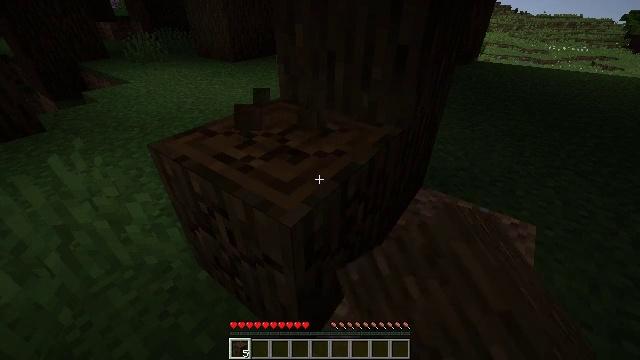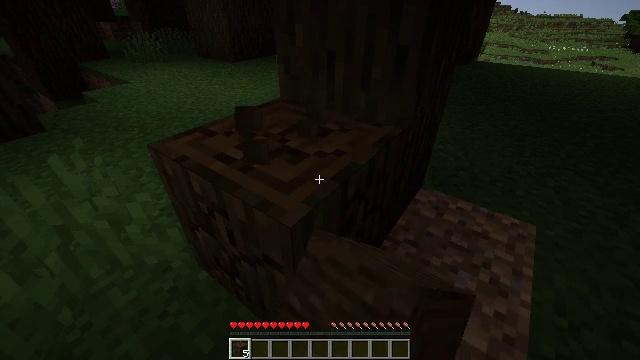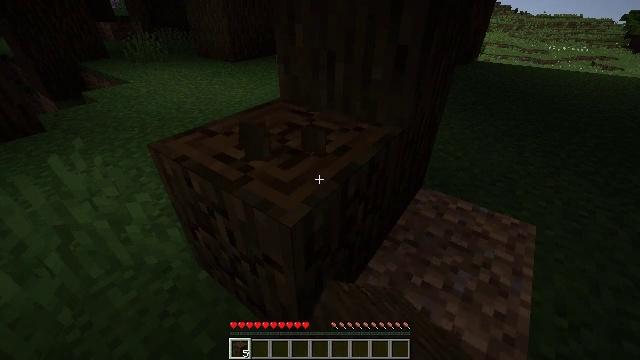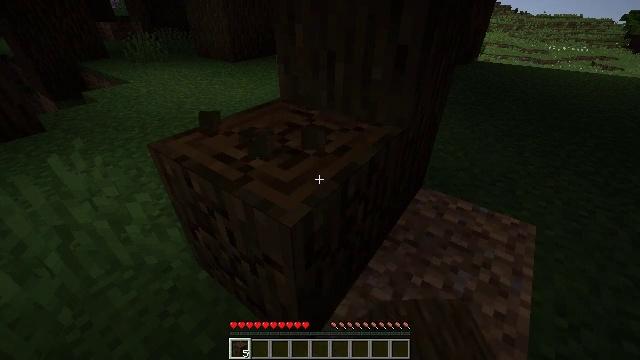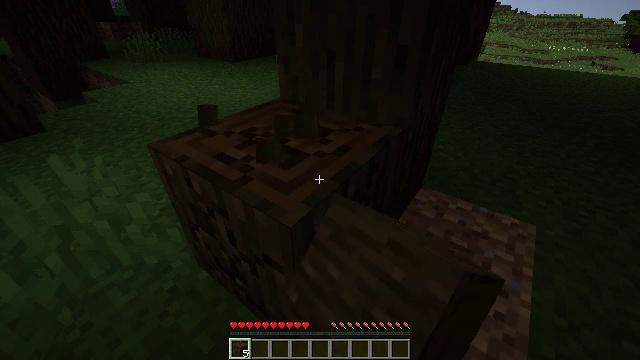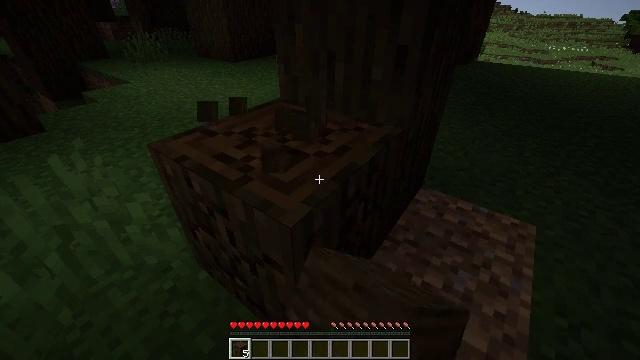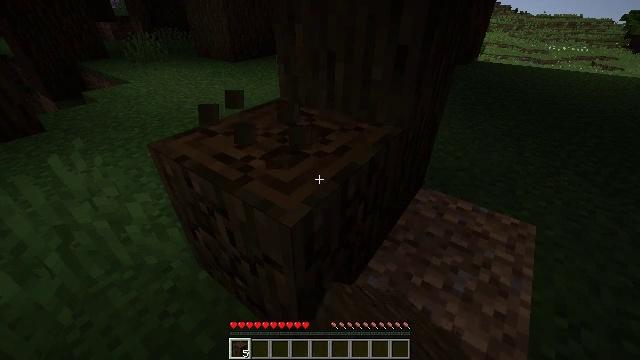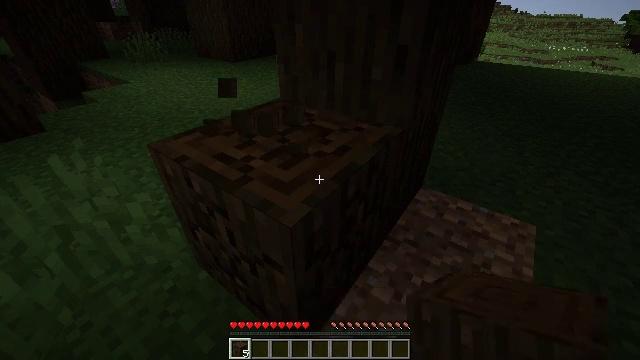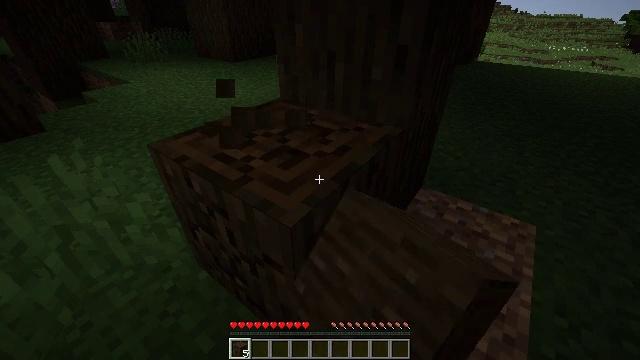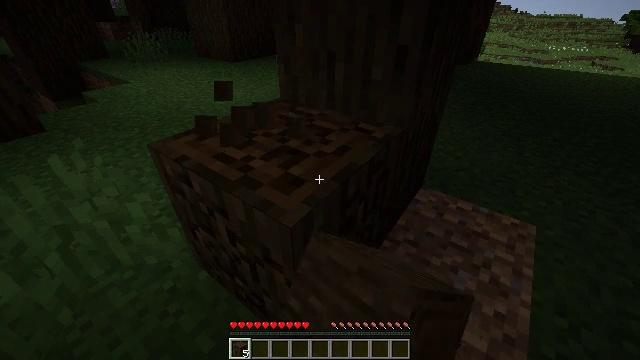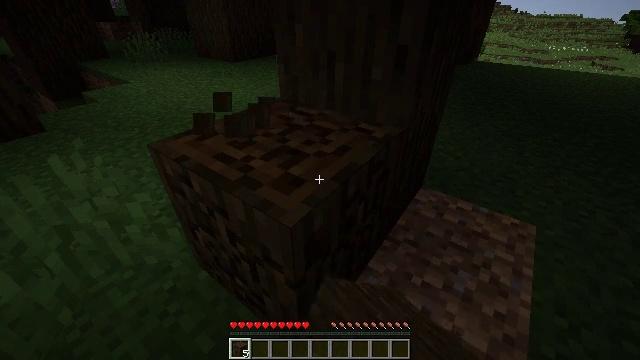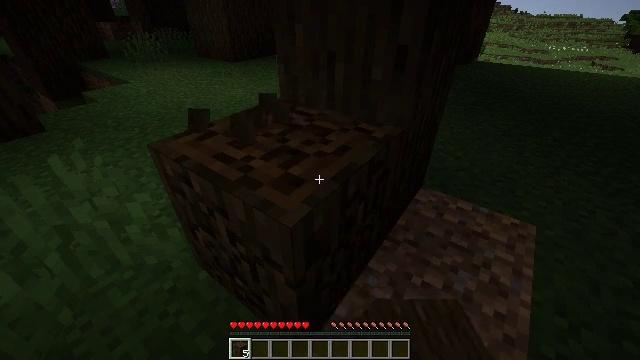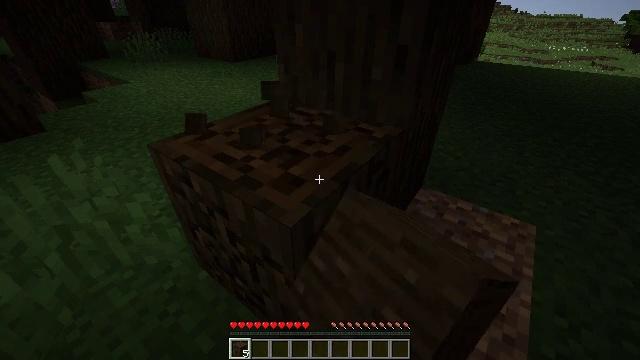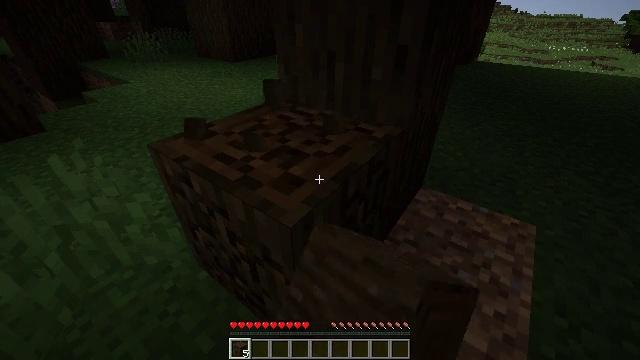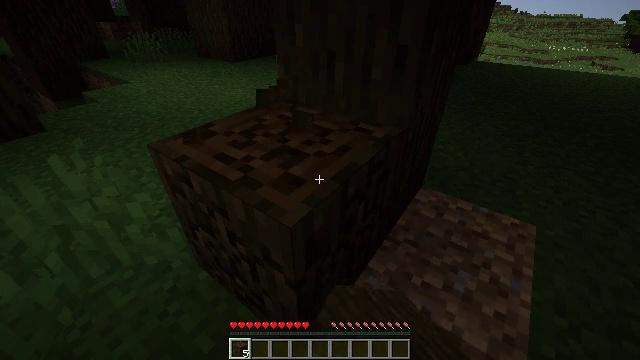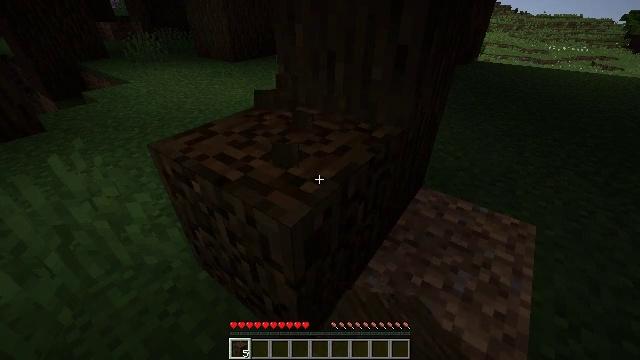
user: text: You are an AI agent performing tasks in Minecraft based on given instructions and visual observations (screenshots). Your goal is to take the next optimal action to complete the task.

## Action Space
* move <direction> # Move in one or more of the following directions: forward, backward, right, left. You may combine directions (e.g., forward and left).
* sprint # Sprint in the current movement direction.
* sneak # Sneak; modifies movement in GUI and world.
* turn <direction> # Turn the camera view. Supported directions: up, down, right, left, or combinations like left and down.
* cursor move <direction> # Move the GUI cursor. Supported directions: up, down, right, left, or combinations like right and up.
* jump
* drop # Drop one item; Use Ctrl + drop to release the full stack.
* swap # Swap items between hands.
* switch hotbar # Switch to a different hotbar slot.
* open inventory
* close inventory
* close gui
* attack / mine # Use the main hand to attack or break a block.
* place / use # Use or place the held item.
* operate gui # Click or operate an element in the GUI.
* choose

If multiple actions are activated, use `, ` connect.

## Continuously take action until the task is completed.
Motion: motion action
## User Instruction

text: Mine the dark oak log from a tree.
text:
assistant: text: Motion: attack / mine
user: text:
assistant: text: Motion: attack / mine
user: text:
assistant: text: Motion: attack / mine
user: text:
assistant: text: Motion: attack / mine
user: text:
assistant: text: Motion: attack / mine
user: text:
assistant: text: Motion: attack / mine
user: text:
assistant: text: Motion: attack / mine
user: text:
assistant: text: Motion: attack / mine
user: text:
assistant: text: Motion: attack / mine
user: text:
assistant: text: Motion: attack / mine
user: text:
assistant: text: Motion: attack / mine
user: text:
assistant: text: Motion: attack / mine
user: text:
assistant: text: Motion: attack / mine
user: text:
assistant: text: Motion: attack / mine
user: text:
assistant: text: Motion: attack / mine
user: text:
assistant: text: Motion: attack / mine
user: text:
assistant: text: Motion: attack / mine
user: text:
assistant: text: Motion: attack / mine
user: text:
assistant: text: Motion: attack / mine
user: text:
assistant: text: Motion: attack / mine
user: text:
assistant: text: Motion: move left, attack / mine
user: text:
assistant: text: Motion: move forward and move left, turn right, attack / mine
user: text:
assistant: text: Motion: move forward and move left, turn right and up, attack / mine
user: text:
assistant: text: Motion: move forward and move left, turn right and up, attack / mine
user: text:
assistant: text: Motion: move forward and move left, turn right and up, attack / mine
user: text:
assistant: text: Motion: move forward and move left, turn right and up, attack / mine
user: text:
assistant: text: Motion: move forward and move left, turn right and up, attack / mine
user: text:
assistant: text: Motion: move left, turn right and up, attack / mine
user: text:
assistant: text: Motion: turn right and up, attack / mine
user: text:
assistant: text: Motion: turn right and up, attack / mine